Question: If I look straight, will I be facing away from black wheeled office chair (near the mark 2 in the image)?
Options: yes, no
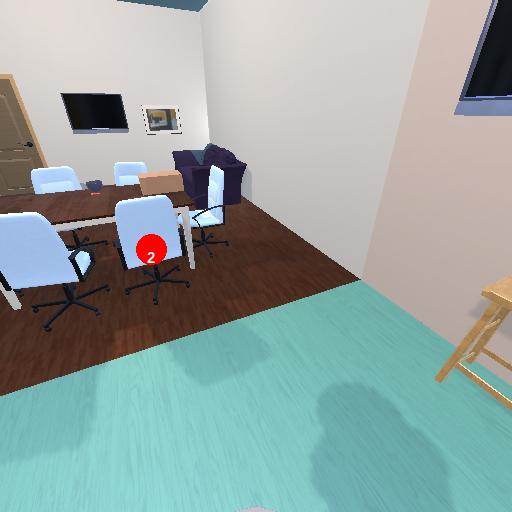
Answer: yes